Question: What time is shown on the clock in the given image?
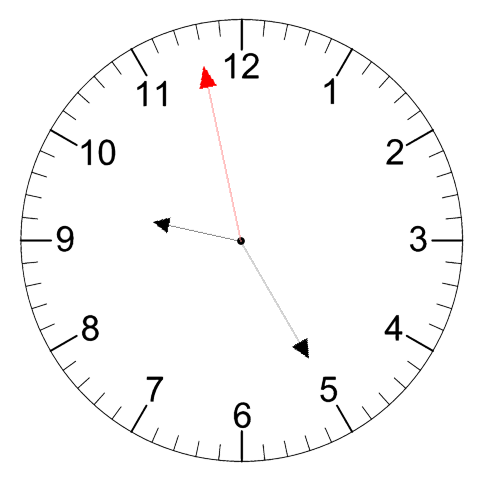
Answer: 09:24:58